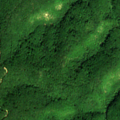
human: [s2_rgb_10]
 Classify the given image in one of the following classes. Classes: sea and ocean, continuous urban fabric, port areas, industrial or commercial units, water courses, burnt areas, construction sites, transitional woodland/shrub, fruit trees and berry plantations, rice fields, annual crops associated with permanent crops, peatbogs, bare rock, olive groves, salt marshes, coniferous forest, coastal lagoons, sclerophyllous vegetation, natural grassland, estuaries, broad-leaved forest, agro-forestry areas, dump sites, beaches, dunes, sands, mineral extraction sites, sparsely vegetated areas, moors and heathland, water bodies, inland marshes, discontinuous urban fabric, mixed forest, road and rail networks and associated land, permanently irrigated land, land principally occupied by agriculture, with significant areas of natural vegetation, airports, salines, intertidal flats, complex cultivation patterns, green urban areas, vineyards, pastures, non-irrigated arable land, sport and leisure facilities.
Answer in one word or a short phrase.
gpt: broad-leaved forest